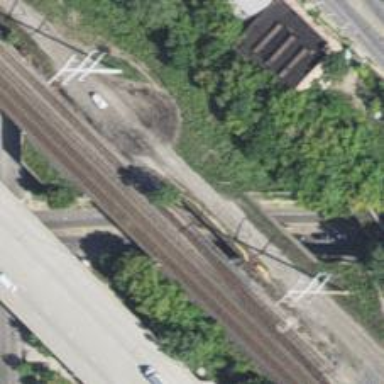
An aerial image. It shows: Abandoned railway.